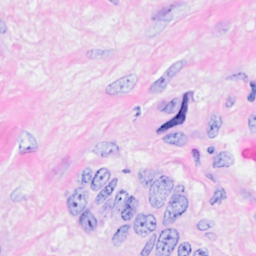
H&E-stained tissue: Breast